Aerial crown-view tile of a tropical tree (Barro Colorado Island, Panama), acquired 20240716:
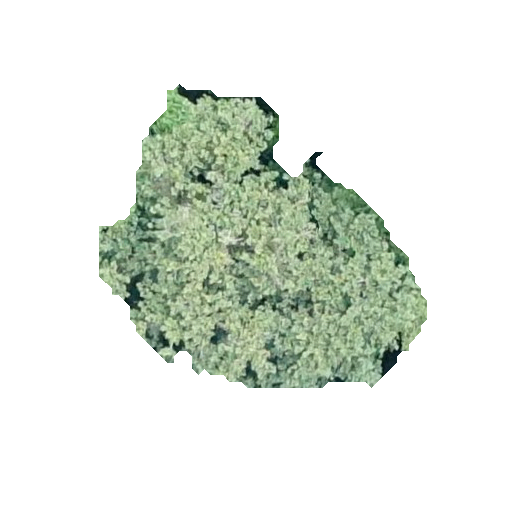
Species: Apeiba membranacea
GBIF accepted scientific name: Apeiba membranacea
Crown area: 100.961 m²